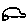
Label: car